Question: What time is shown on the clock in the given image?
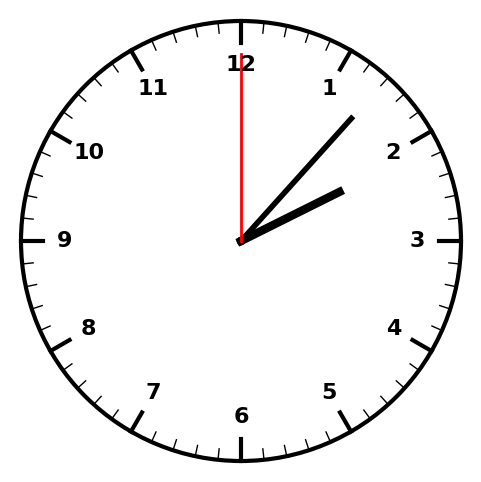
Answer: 02:07:00